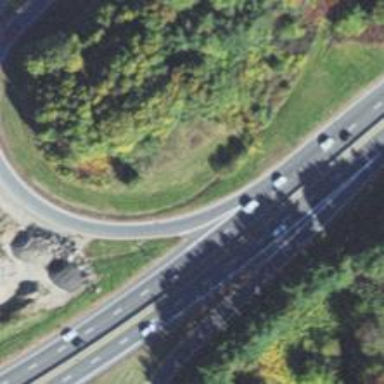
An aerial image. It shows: Asphalt motorway link.